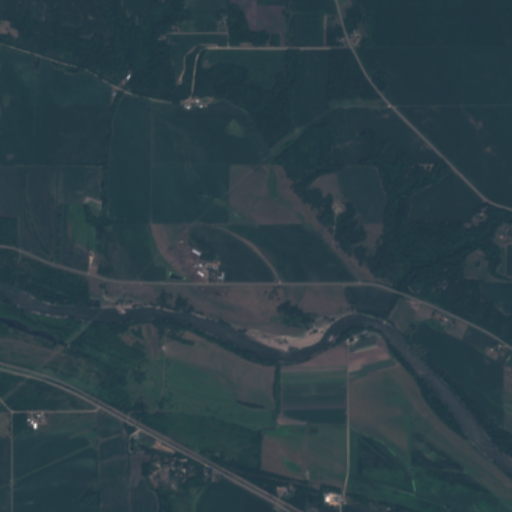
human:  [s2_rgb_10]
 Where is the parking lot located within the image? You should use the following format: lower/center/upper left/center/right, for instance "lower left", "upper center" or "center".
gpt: The parking lot is located in the center right of the image.
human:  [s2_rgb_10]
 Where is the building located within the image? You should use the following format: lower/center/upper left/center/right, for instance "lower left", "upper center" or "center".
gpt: The building is located in the center right of the image.
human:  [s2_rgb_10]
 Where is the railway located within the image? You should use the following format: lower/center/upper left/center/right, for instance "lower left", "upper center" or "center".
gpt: The railway is located in the lower left of the image.
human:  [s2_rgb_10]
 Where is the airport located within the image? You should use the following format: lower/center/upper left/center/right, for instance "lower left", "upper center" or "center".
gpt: There is no airport in the image.